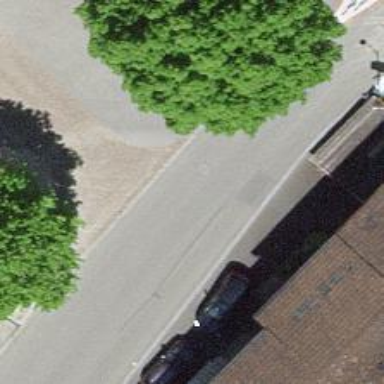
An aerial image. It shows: Bus stop equipped with public transport stop position.